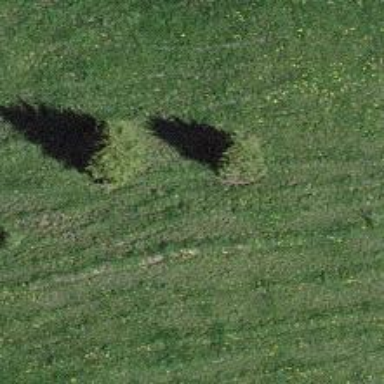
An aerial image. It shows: Single tag "natural: tree."